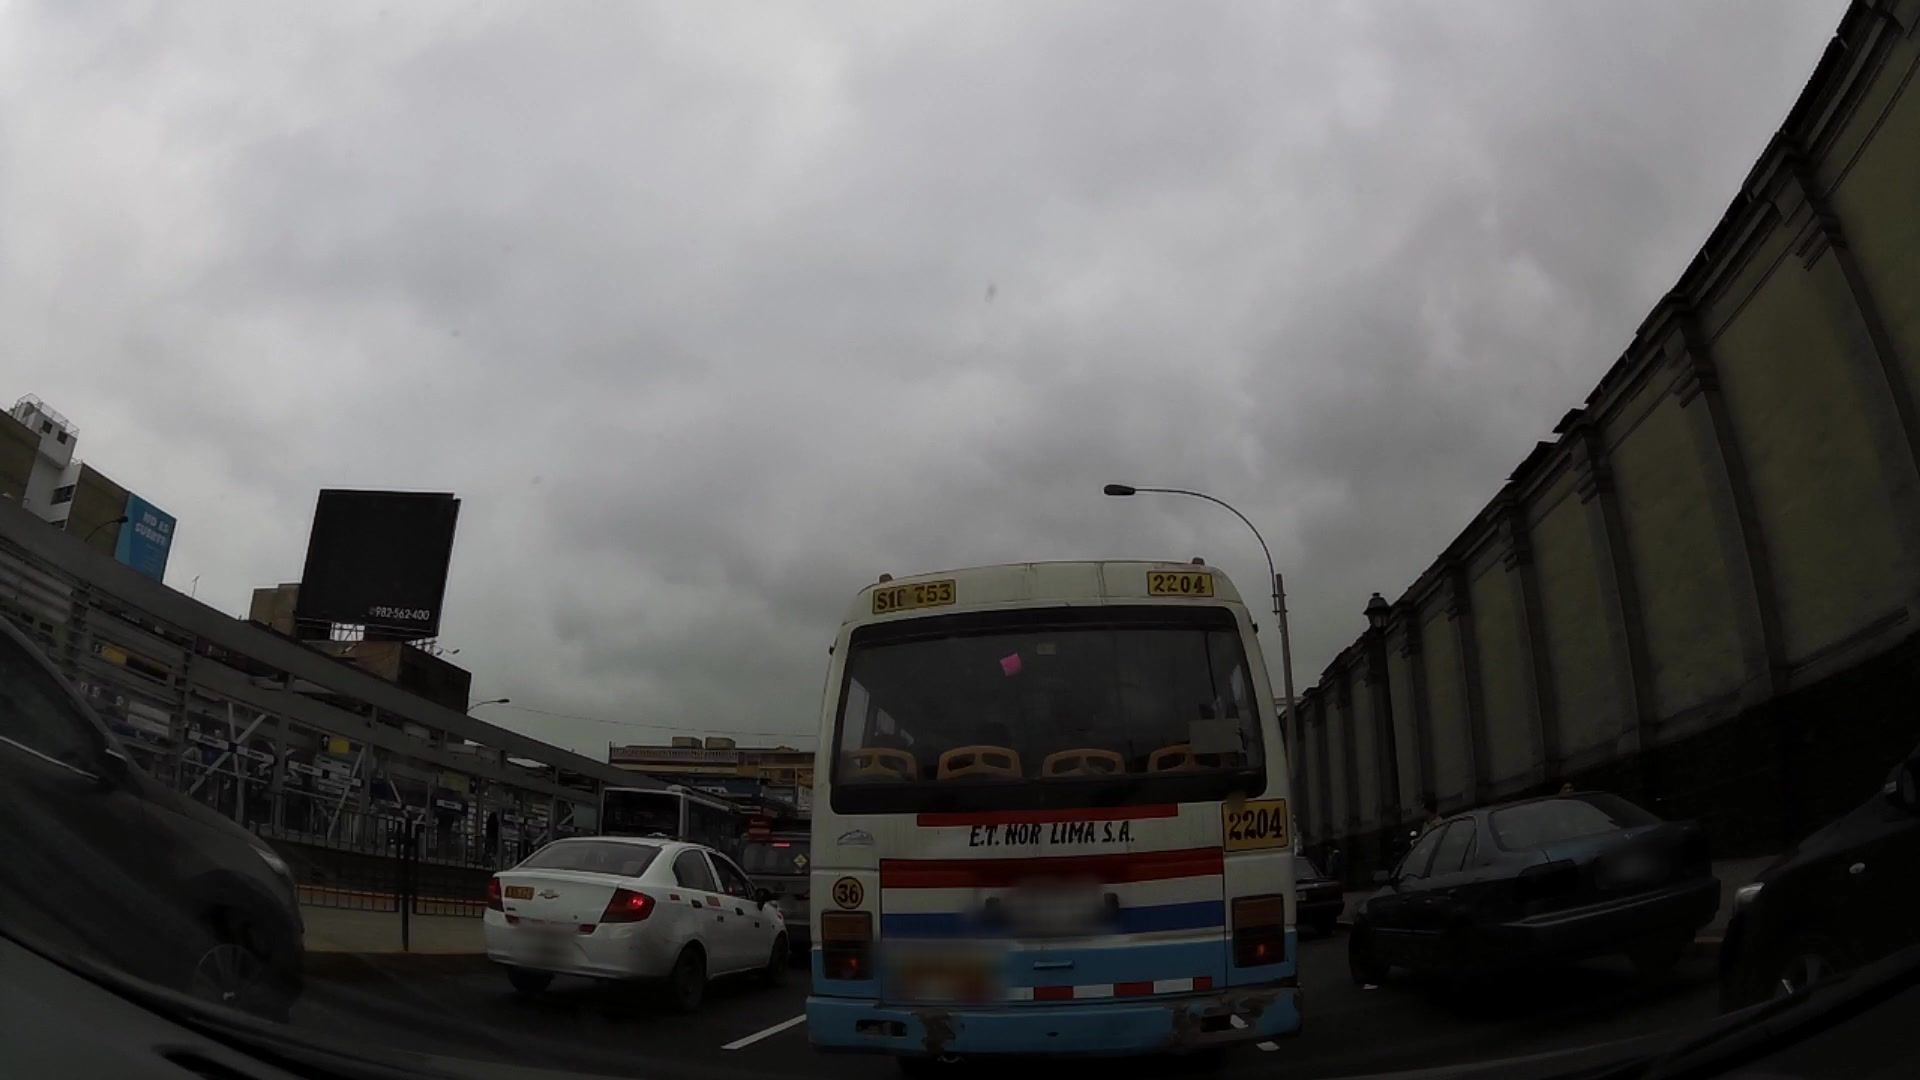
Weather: cloudy
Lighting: day
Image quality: good
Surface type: driving surface
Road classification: footway, bus_stop
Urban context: urban centre
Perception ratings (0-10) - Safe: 0.79, Lively: 1.68, Beautiful: 6.85, Boring: 4.36, Depressing: 9.3, Wealthy: 1.26